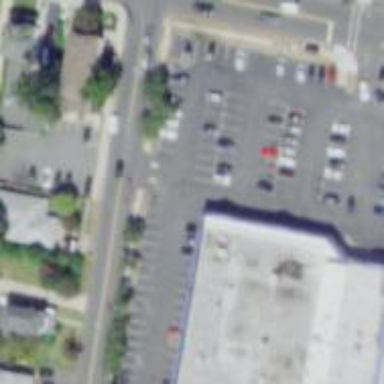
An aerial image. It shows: Building.